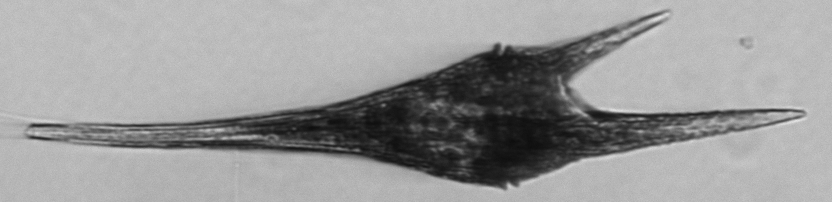
Label: Tripos_furca